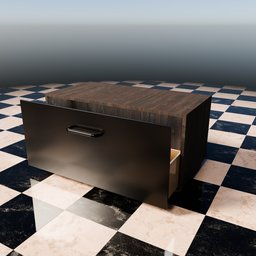
Label: furniture